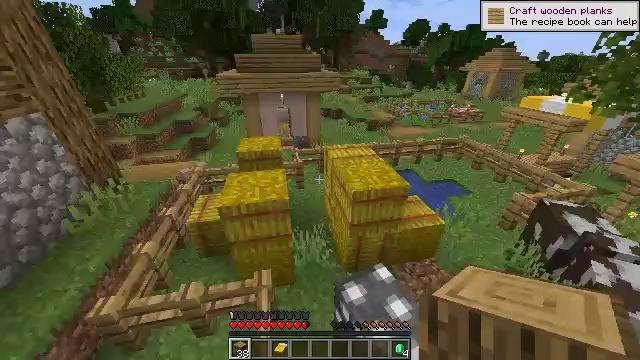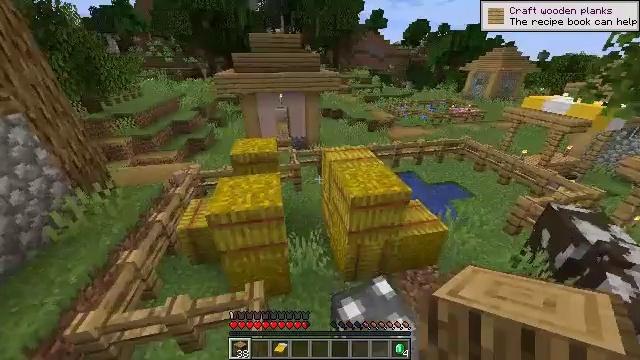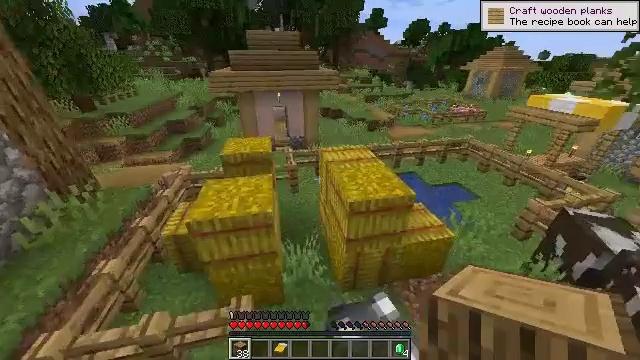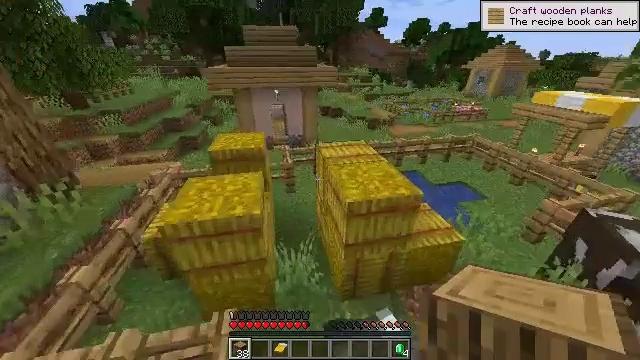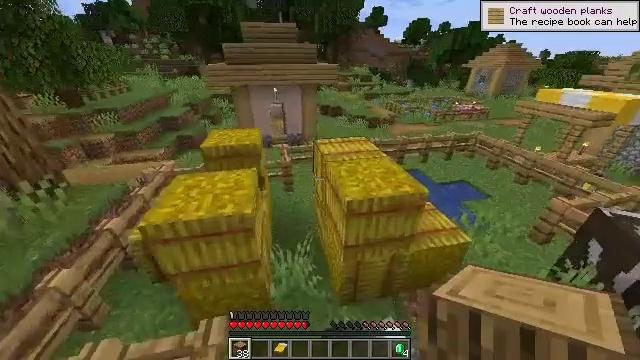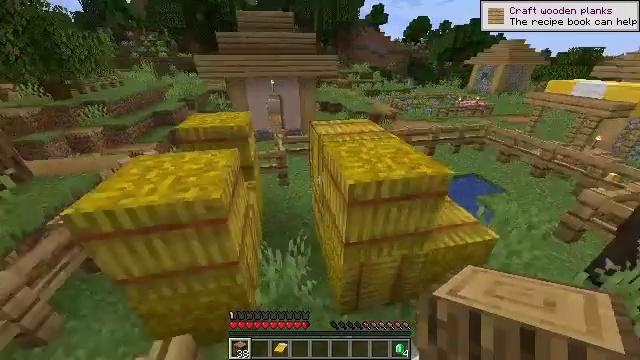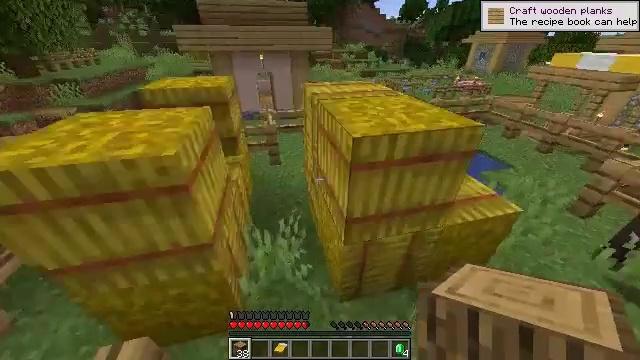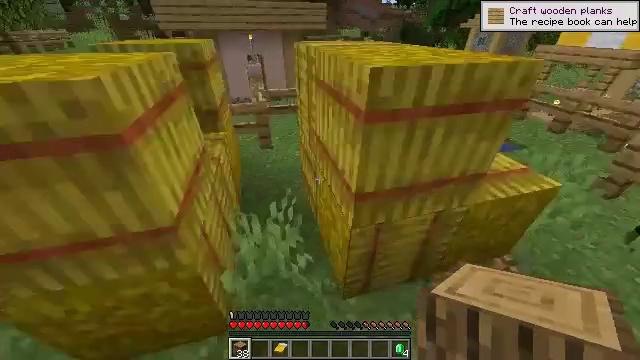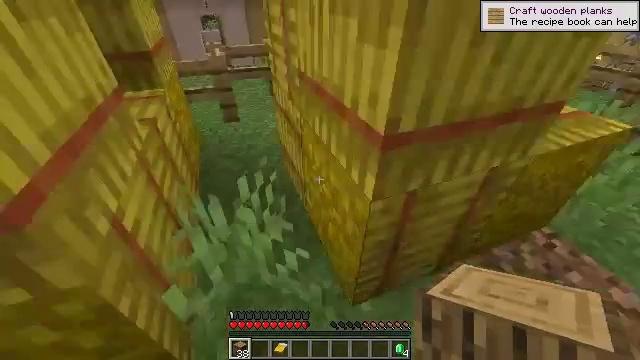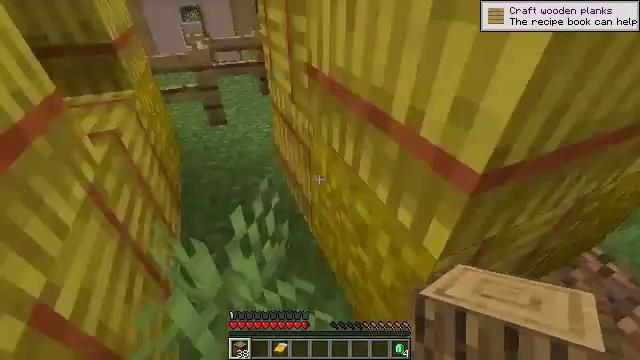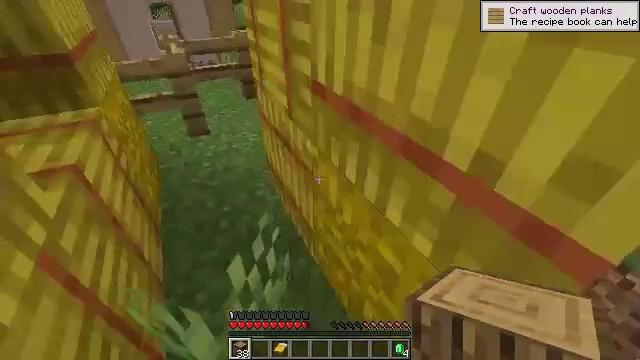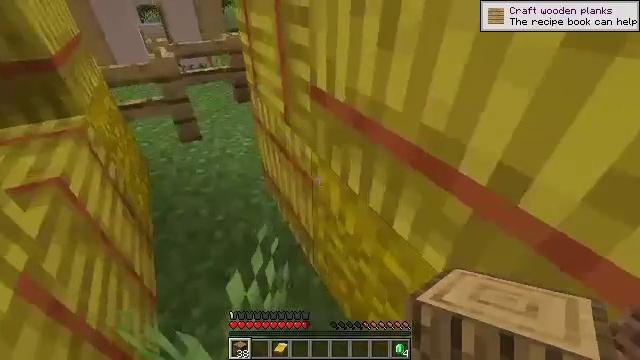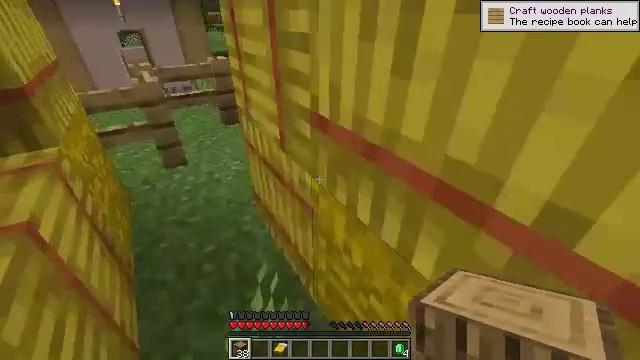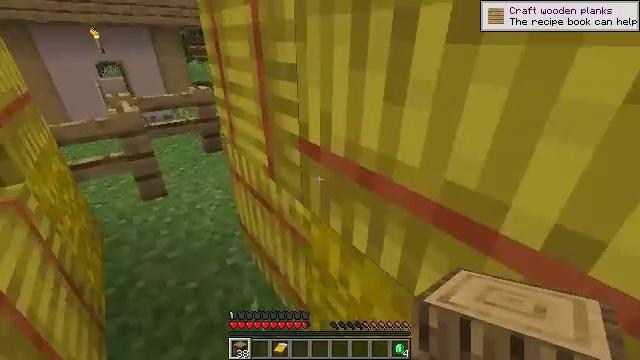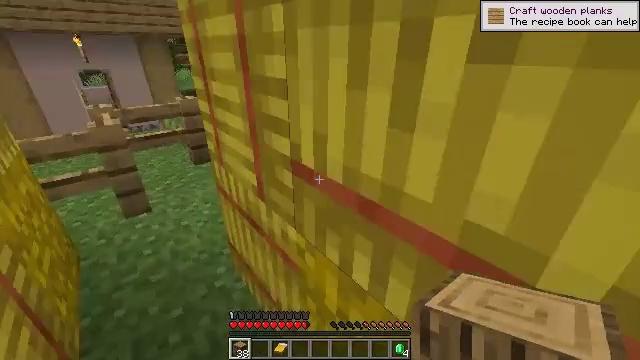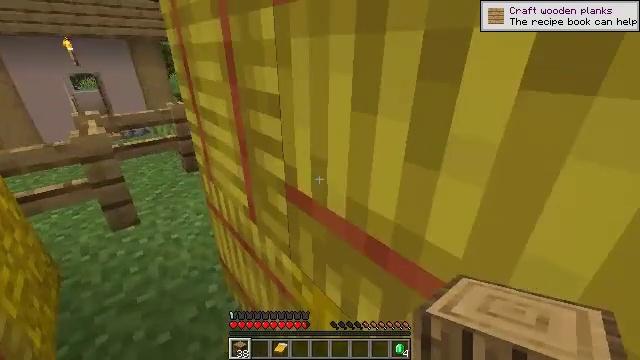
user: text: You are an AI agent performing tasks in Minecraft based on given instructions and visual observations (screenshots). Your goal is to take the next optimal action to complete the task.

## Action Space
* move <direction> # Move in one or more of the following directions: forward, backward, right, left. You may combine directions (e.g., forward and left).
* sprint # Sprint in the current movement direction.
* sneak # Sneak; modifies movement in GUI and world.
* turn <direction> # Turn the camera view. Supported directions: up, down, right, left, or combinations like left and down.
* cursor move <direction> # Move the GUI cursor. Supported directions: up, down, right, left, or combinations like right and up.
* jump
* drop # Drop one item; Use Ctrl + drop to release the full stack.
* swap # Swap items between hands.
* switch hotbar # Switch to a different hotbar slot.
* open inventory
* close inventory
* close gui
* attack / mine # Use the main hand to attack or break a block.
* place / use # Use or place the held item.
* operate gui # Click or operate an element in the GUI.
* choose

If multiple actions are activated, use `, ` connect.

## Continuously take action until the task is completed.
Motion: motion action
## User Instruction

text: Attack the hay block to get hay.
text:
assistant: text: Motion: move forward
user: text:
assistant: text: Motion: move forward
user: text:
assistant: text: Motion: move forward
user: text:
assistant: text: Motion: move forward
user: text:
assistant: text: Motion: move forward
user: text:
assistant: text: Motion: turn right and down
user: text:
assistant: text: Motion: turn right and down
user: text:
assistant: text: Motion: turn right and down
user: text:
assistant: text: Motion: turn right
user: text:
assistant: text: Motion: turn right
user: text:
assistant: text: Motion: turn right
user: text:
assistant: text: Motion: turn right and up
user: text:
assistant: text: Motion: turn right and up
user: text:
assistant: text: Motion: move forward, turn right and up
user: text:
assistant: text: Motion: move forward
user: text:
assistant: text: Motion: move forward, turn right, attack / mine
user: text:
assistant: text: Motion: move forward, turn right and up, attack / mine
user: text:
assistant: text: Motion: move forward and move left, turn right, attack / mine
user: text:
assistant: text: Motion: move left, turn right, attack / mine
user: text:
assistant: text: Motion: move left, turn right, attack / mine
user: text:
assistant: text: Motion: turn right, attack / mine
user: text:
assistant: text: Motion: turn right, attack / mine
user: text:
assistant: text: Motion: turn right, attack / mine
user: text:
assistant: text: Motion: turn right, attack / mine
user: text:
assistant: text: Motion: turn right, attack / mine
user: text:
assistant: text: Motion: attack / mine
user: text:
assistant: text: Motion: attack / mine
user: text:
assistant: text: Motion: attack / mine
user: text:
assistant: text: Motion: attack / mine
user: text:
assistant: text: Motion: attack / mine